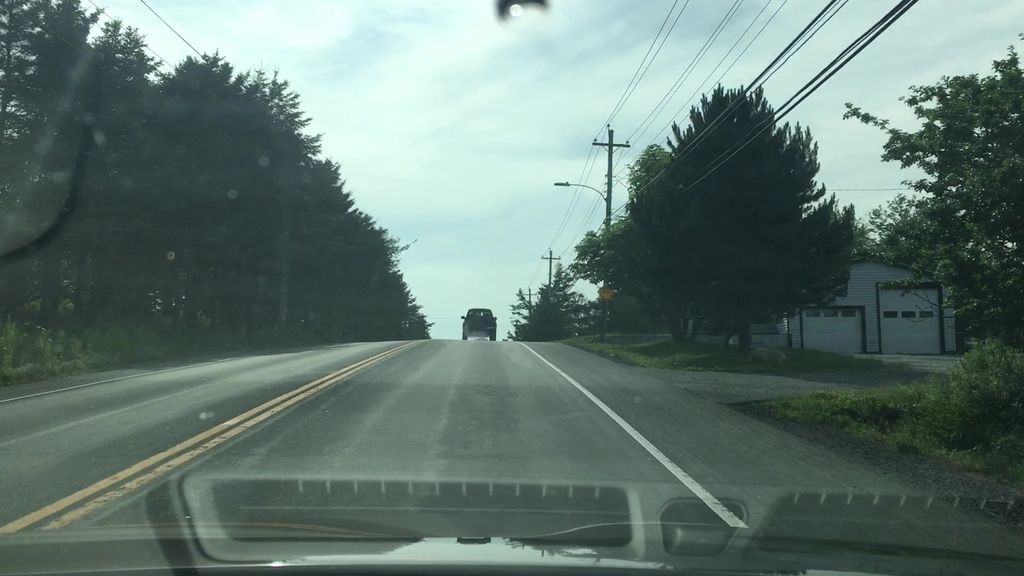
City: halifax